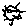
Label: sun